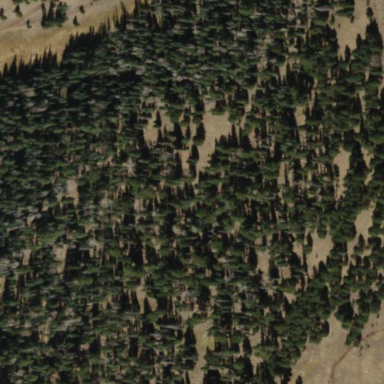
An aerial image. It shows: Woodland with evergreen needle-leaved trees.